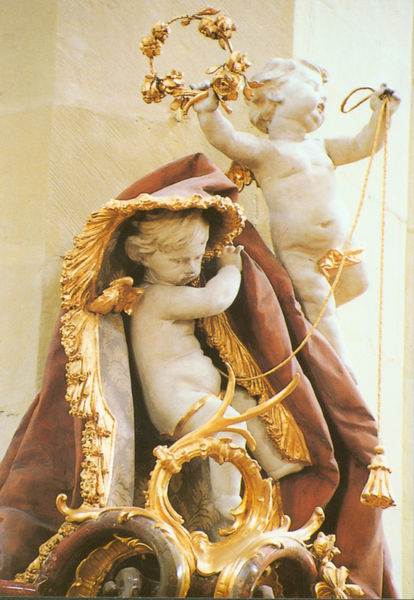
Titel: Putten
Künstler: Franz Xaver
Standort: Augsburg, St. Ulrich und Afra (EU - D - B)
Schlagwörter: flügel, nackt, umhang, weiß, blumen, braun, marmor, säule, blüten, rosen, rot, tuch, wand, architektur, band, barock, halten, stein, vorhang, kirche, fransen, gewand, gold, haare, schnur, stehend, strick, decke, borte, kinder, kreis, engel, putto, ranken, skulptur, statue, zügel, jungen, bordüre, dick, floral, verzierung, quaste, bauch, faltenwurf, foto, fotografie, fugen, hässlich, verbergen, kranz, bommel, putten, rosenkranz, putti, fassung, glod, quasten, rocaille, statur, eroten, engeln, amorbach, strippe, engelein, marmror, weisser marmor, barockengel, puttti